Field crop: maize
Growth stage: 2
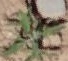
Species: atriplex